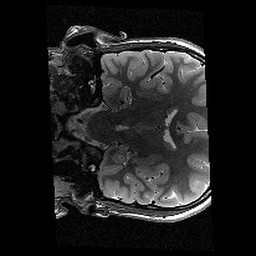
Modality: T2w
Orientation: coronal
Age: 11
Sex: male
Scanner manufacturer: siemens
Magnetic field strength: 3 T
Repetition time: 9.23 s
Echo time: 0.067 s